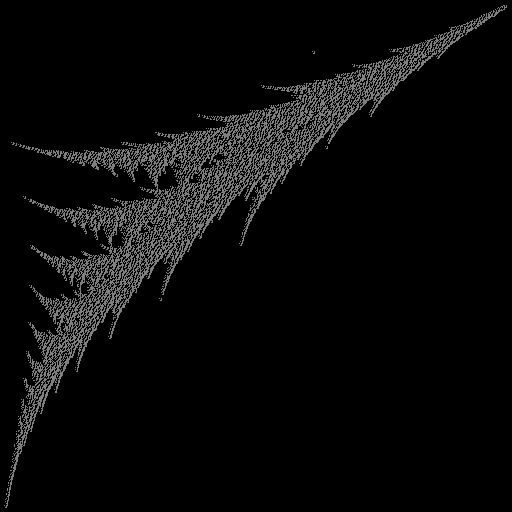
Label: umbrellafern